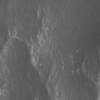
Label: not_dusty